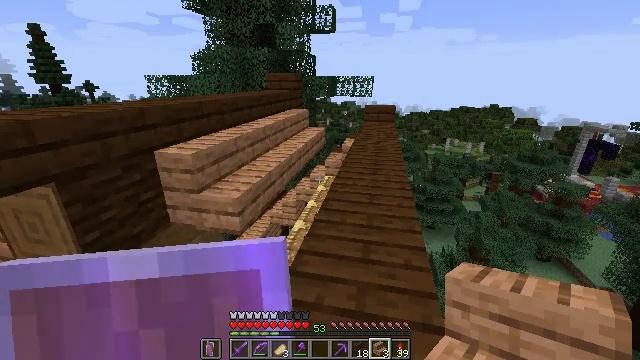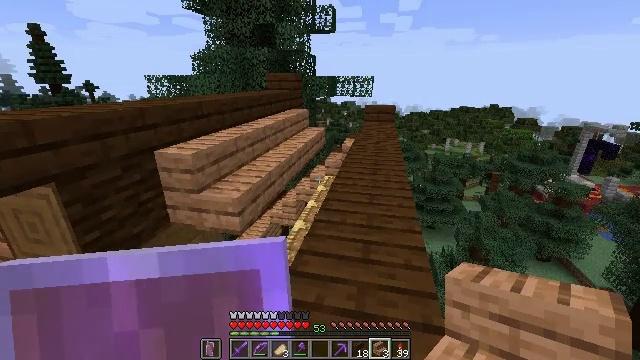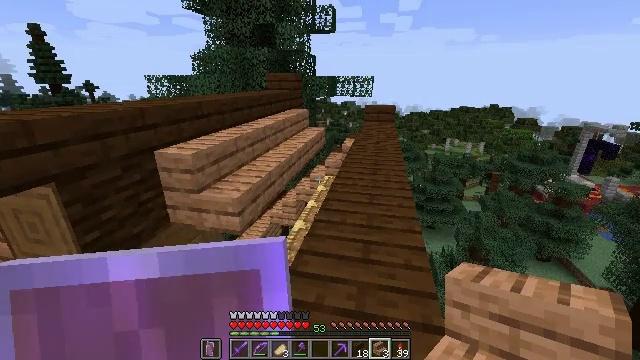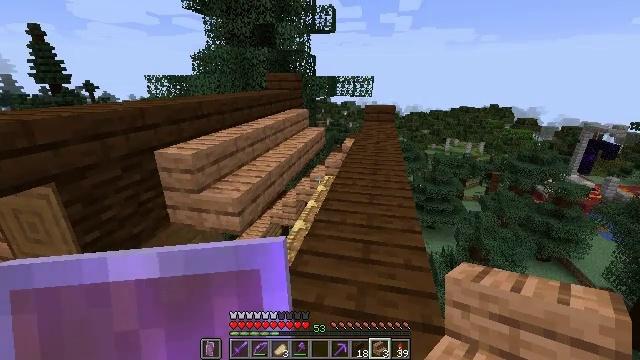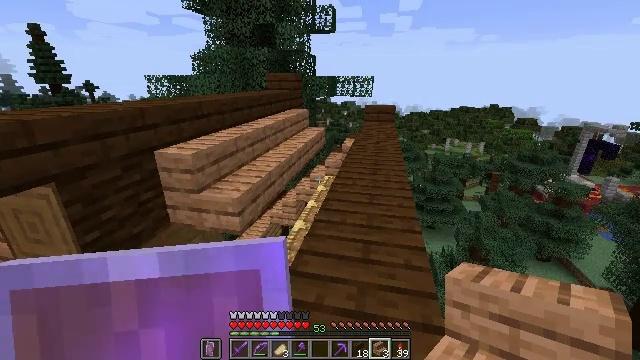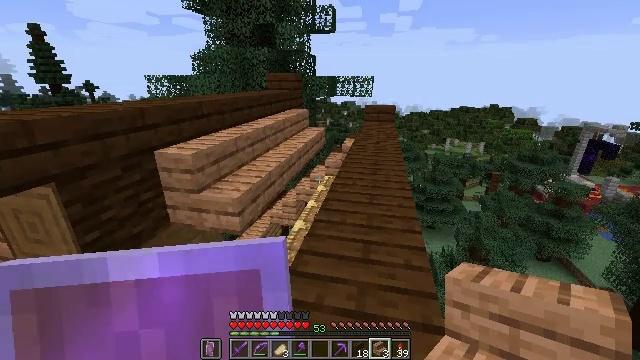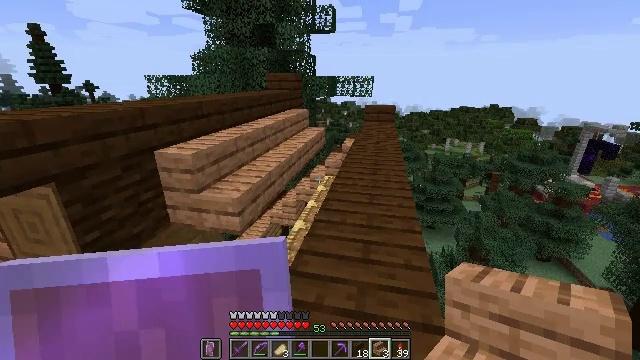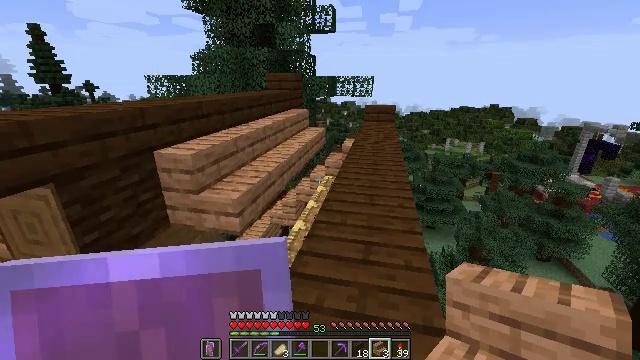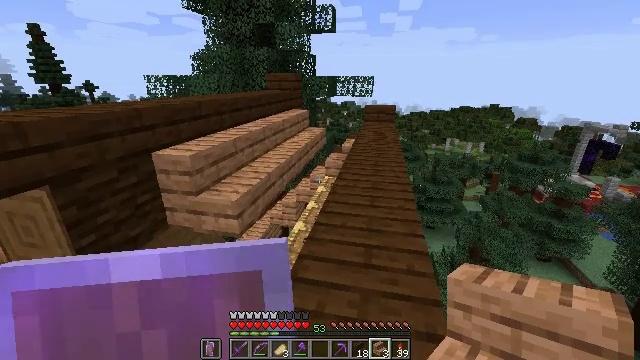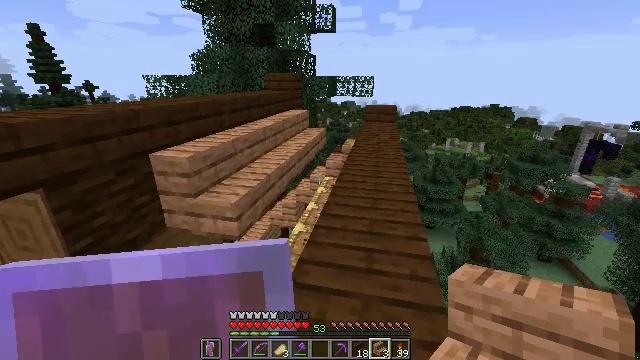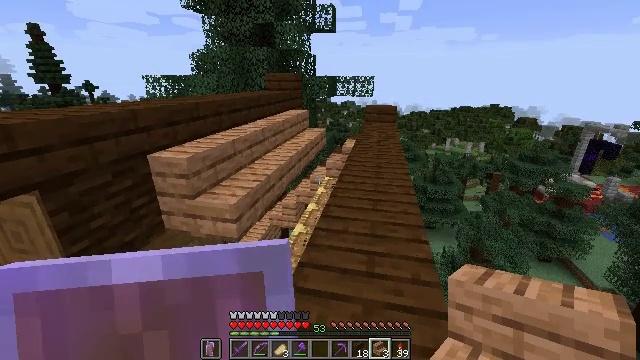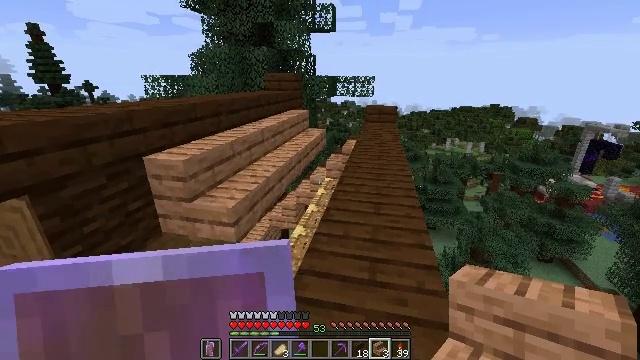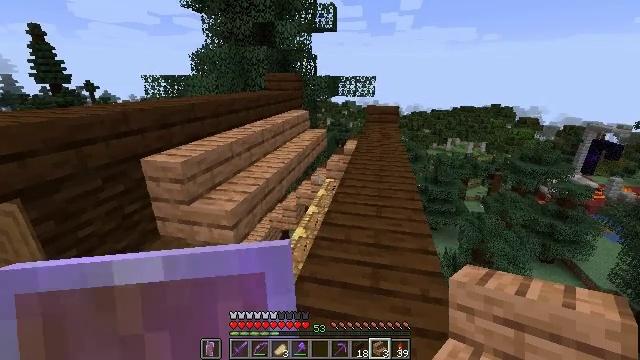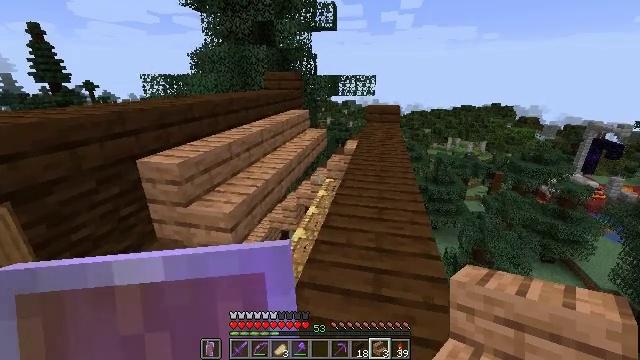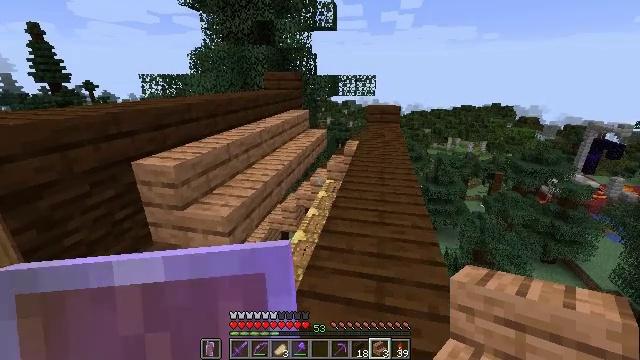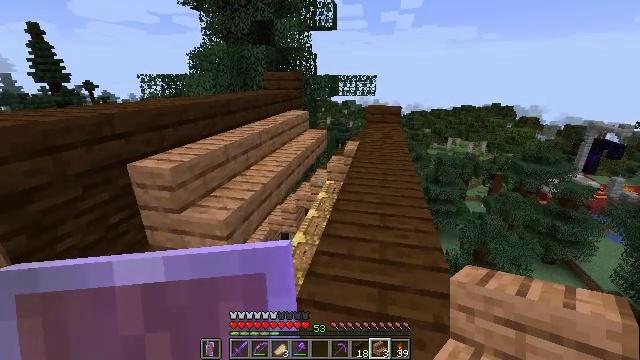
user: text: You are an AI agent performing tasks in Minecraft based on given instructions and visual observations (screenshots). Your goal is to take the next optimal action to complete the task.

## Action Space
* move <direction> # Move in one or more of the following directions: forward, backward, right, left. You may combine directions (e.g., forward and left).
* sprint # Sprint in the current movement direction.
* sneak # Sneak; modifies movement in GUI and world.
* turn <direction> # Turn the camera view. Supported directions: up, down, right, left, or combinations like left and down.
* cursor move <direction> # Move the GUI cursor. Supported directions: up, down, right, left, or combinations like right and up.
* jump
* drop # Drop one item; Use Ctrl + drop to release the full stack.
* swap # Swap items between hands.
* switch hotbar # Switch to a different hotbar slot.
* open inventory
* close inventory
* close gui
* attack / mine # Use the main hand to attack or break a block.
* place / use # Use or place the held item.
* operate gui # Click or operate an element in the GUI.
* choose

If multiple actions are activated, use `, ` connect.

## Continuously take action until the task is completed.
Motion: motion action
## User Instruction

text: Gather the jungle slab for reuse.
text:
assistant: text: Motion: sneak
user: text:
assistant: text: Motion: sneak
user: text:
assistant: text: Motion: sneak
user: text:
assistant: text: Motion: sneak
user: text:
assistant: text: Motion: sneak
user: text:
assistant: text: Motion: sneak
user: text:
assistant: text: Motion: move forward, sneak
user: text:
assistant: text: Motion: move forward, sneak
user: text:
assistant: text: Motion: move forward, sneak
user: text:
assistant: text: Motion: move forward, sneak
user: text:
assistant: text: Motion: move forward, sneak
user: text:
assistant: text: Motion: move forward, sneak
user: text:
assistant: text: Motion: move forward, sneak
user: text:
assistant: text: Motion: move forward, sneak
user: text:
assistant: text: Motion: move forward, sneak
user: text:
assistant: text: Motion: move forward, sneak
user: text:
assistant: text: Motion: move forward, sneak
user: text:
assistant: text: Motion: move forward, sneak
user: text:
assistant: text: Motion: move forward, sneak
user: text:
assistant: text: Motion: move forward, sneak, turn left and down
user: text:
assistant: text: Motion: move forward, sneak, turn left and down
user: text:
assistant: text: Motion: move forward, sneak, turn left and down
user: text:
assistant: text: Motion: move forward, sneak, turn left and down
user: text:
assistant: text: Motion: move forward, sneak, turn left and down
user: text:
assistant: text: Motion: move forward, sneak, turn left and down
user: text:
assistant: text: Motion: sneak, turn left
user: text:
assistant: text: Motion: sneak
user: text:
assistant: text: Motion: move left, sneak
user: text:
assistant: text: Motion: move left, sneak
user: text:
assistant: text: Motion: move left, sneak